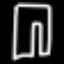
Label: pants